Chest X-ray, PA view. Patient: 26 years old, sex M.
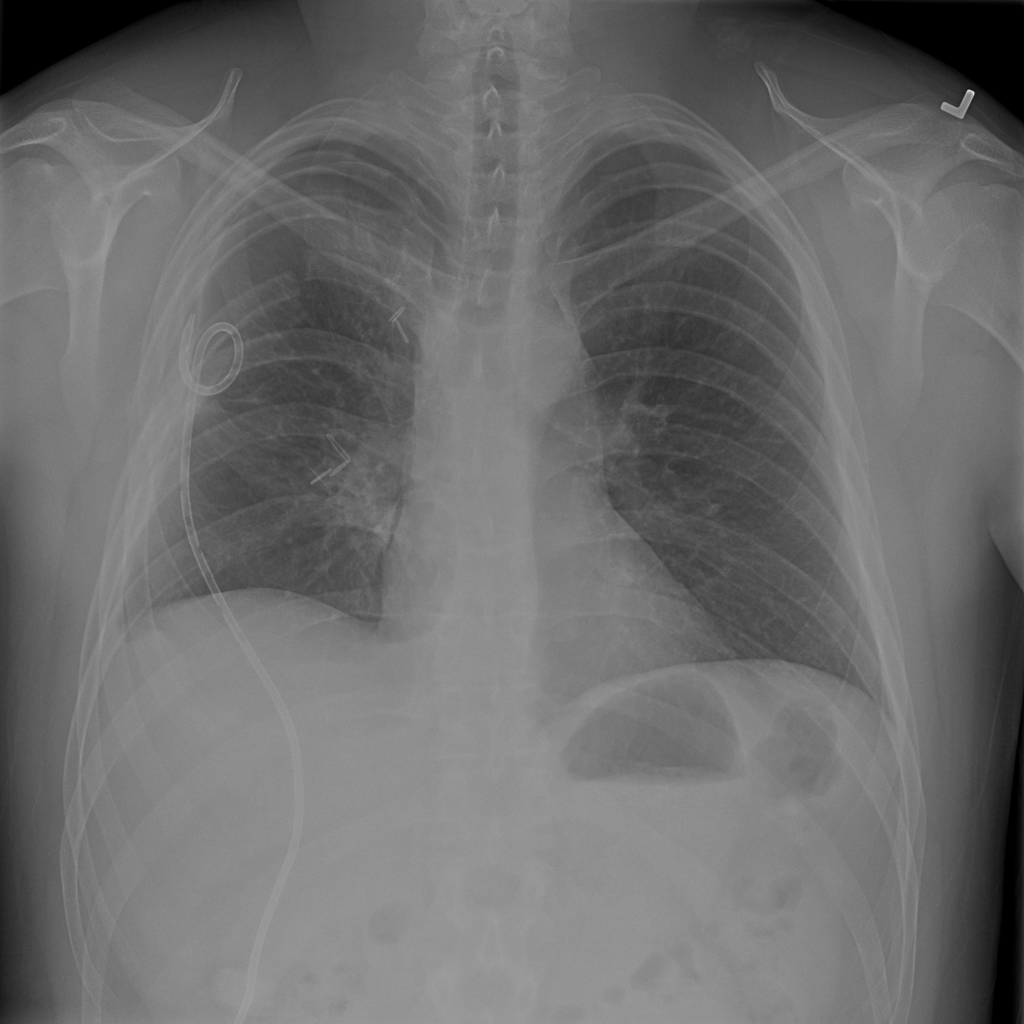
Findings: Pneumothorax